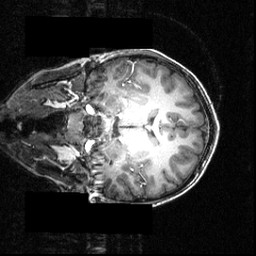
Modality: T1w
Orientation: coronal
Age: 12
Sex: male
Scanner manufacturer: siemens
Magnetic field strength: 3.951 T
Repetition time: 1.5 s
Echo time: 0.00335 s